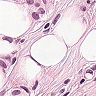
Metastatic tissue present: yes